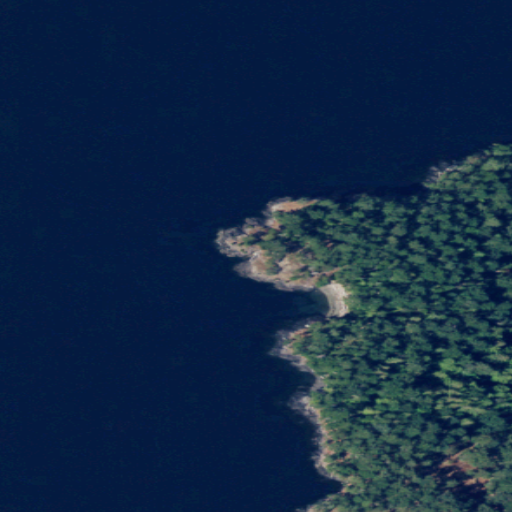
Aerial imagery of cape in Washington named Point George containing open water, evergreen forest, grassland, and herbaceous wetlands